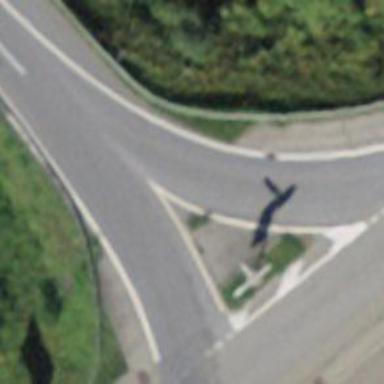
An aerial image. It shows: Asphalt trunk link road.